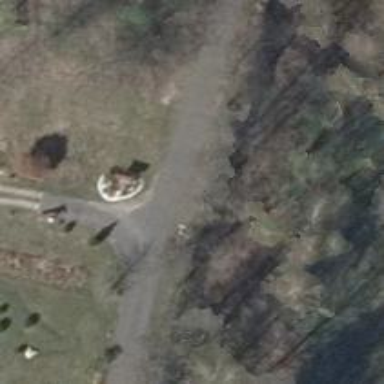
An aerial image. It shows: Unclassified driveway with asphalt surface.